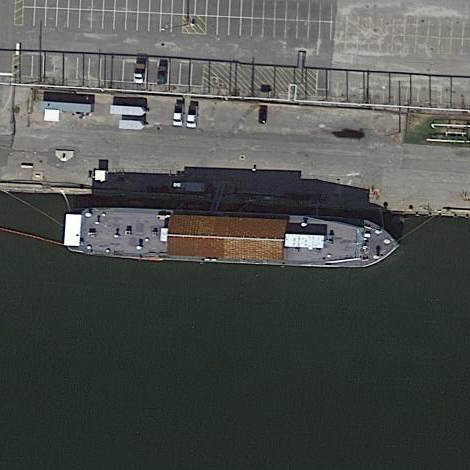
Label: civil